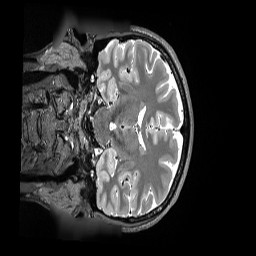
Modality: T2w
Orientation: coronal
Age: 38
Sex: male